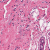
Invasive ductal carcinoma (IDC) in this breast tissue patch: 0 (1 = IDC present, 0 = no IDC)